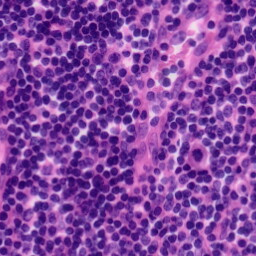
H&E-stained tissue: Tonsil